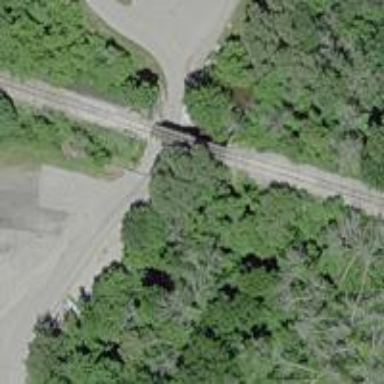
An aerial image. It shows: Preserved historic railway bridge with rail tracks.